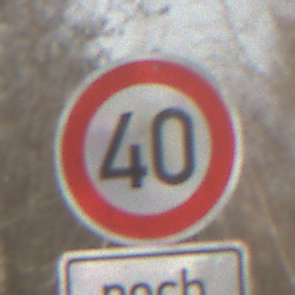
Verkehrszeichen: Geschwindigkeit40
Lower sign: LaengeEinerStrecke3
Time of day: MorningAfternoon
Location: Outdoor (Nature)
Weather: PartlyCloudy
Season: Winter
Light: Natural